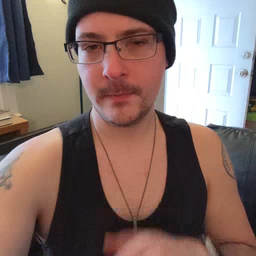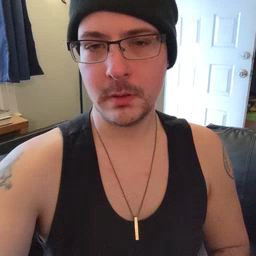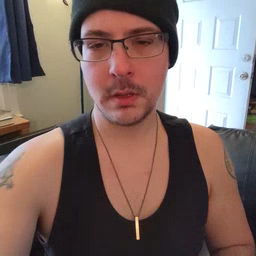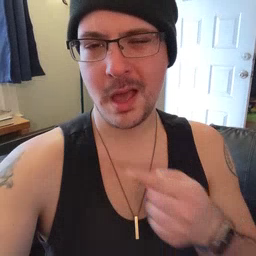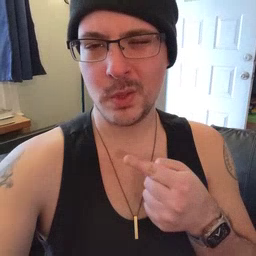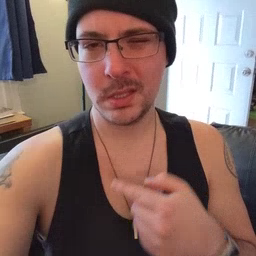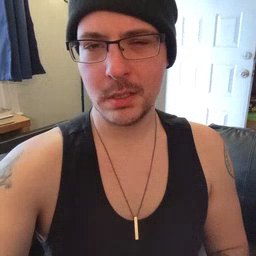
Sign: owie